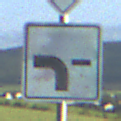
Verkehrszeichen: VerlaufVorfahrtsstrasse6
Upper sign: Vorfahrtsstrasse
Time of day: MorningAfternoon
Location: Outdoor (Nature)
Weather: PartlyCloudy
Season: NotSpecified
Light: Natural